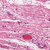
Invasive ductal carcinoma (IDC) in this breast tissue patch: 0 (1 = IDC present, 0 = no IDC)